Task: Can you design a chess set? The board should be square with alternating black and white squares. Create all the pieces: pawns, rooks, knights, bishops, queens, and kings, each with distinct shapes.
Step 5027:
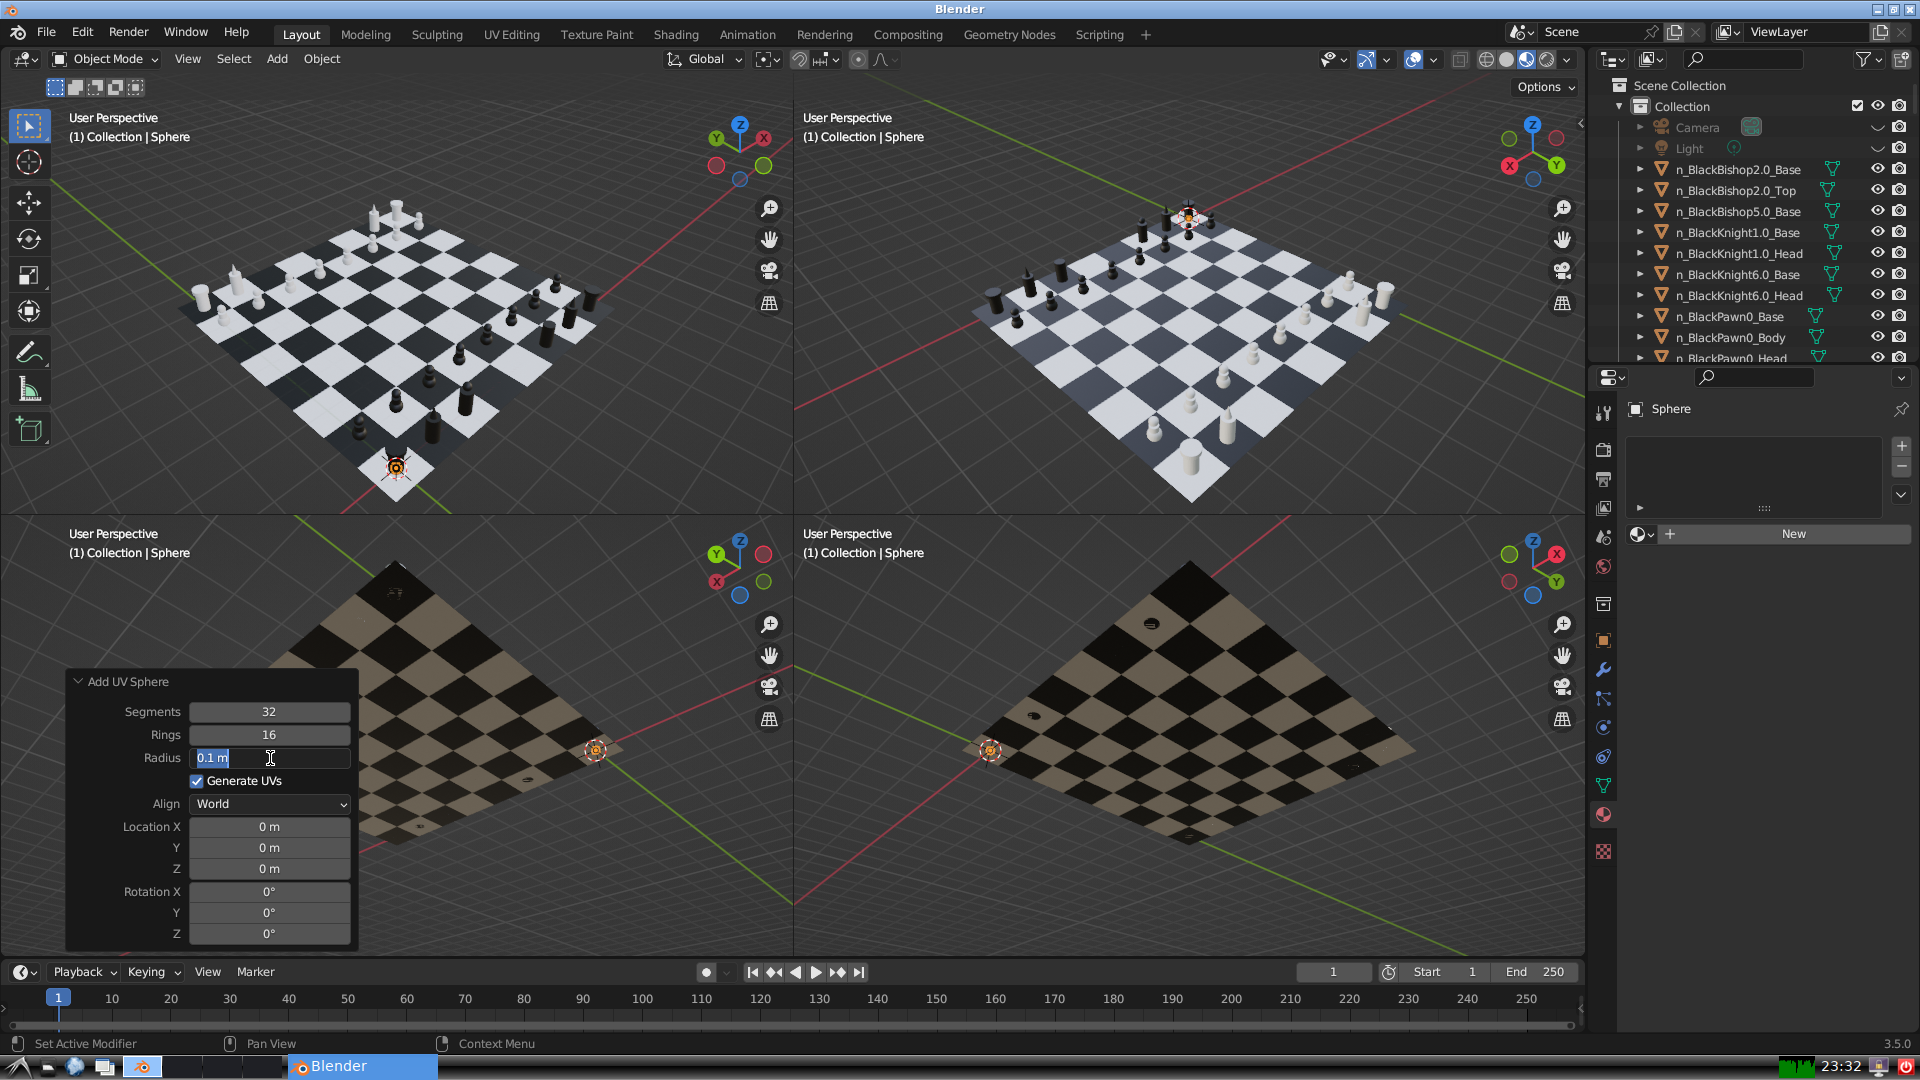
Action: input_text: 0.1